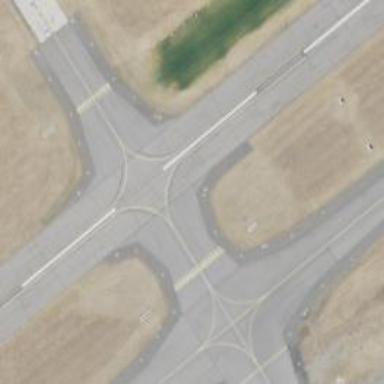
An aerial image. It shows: Image of taxiway at airport.